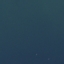
Land use / land cover: SeaLake